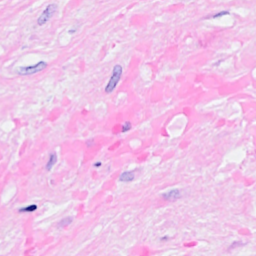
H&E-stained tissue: Breast